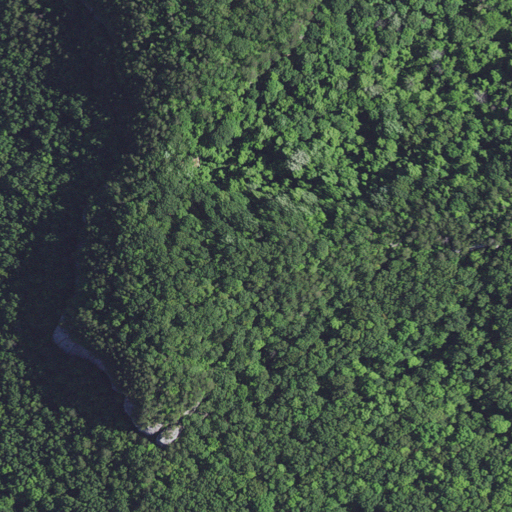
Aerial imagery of cliff(s) in Kentucky named Yellow Cliff containing deciduous forest, mixed forest, and evergreen forest